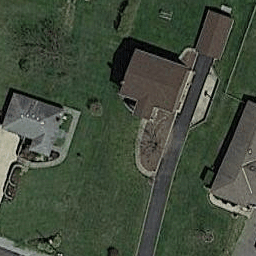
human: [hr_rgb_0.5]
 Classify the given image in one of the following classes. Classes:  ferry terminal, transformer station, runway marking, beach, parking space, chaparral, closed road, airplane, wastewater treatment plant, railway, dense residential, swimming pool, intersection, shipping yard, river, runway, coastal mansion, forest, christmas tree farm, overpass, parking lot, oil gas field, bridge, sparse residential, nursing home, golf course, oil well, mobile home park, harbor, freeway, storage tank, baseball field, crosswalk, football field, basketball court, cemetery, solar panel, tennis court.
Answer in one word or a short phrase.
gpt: sparse residential